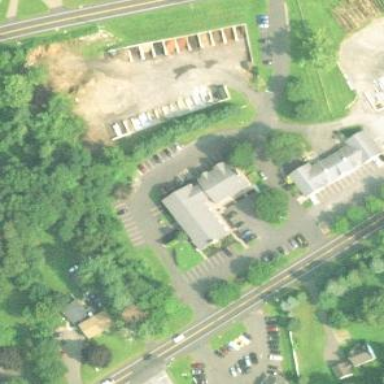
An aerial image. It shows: Paved parking area.